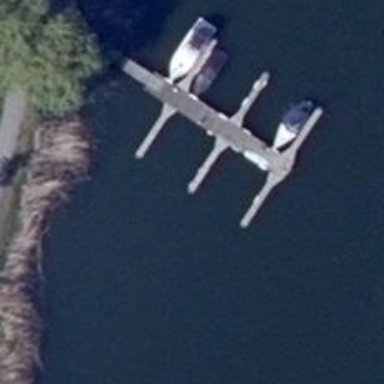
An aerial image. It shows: Man-made pier.